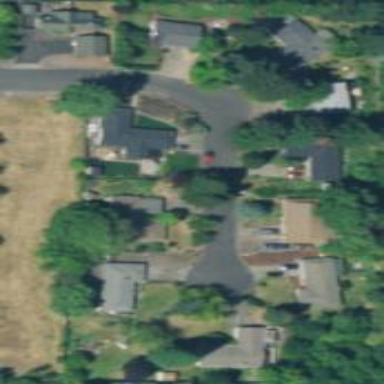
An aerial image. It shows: Single-family residential area.